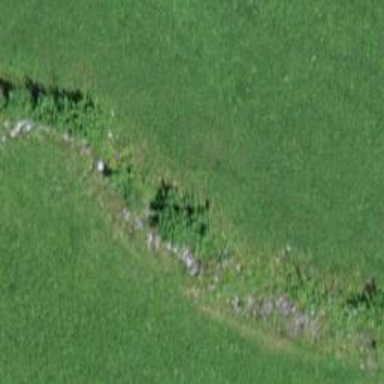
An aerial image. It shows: Wall made of dry stone.